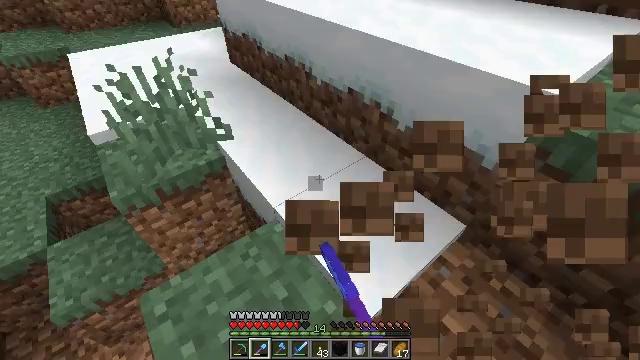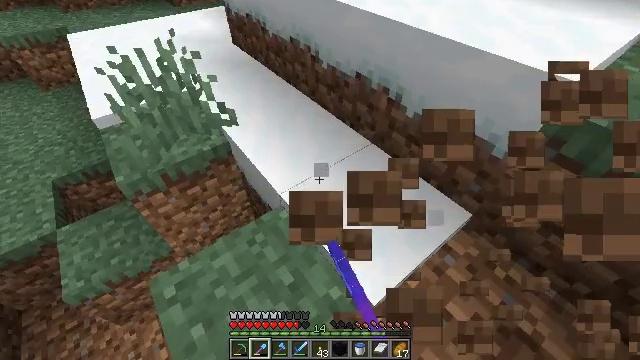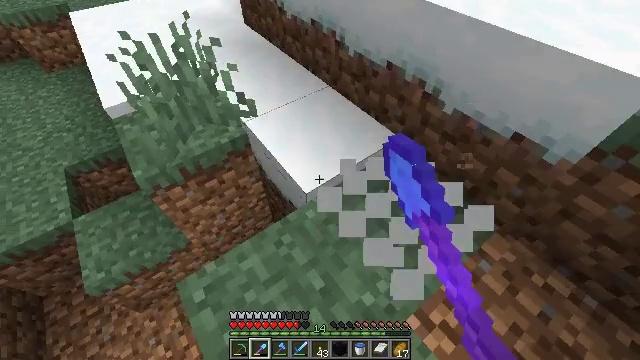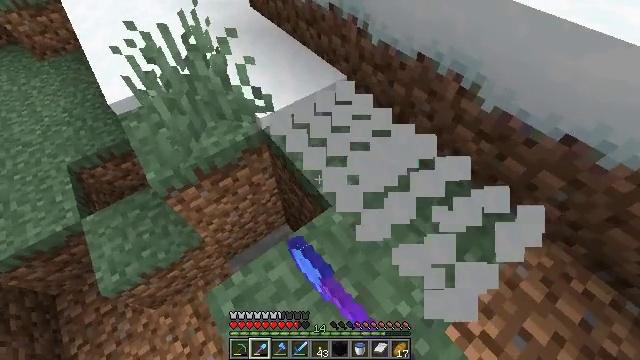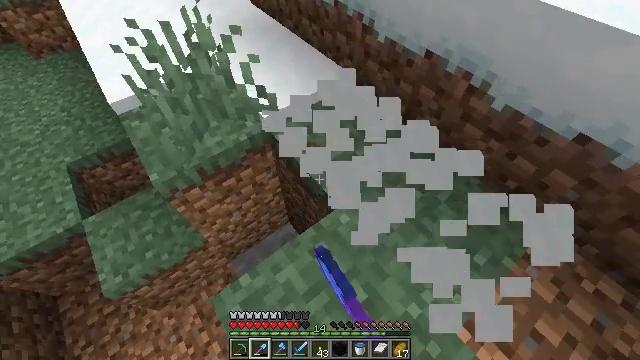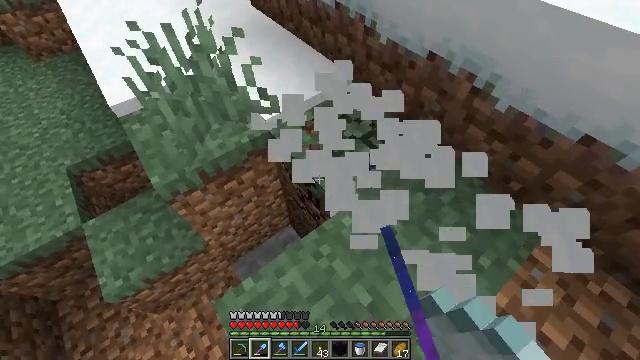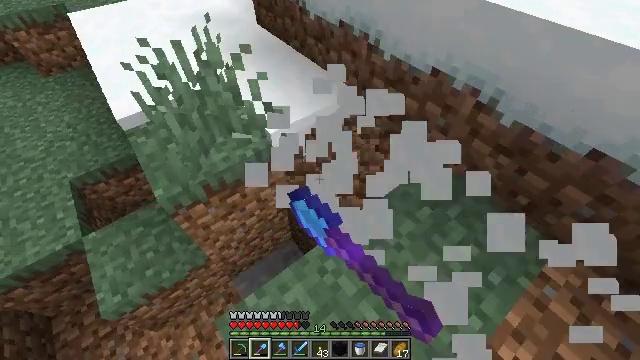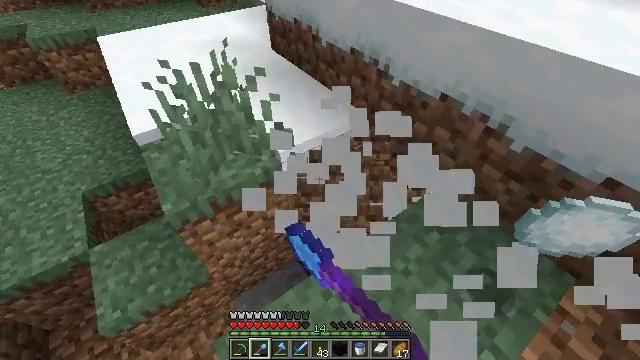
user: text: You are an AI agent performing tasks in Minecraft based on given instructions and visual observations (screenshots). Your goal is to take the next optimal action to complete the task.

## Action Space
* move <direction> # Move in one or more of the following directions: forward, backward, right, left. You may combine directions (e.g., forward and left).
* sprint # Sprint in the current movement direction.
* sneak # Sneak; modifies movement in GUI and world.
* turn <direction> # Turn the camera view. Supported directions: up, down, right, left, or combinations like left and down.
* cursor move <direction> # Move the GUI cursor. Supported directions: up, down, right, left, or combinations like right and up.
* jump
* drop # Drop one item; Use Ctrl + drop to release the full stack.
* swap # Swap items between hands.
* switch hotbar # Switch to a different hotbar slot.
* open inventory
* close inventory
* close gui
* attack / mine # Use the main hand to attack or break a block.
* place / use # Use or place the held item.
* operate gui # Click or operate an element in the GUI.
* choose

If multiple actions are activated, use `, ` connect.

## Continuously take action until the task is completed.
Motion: motion action
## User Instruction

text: Shovel the snow to gather it.
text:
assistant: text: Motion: move forward and move left, turn down, attack / mine
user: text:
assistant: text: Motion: move forward and move left, turn down, attack / mine
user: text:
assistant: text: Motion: turn down, attack / mine
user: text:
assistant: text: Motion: attack / mine
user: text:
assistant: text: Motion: attack / mine
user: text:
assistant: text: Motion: turn up, attack / mine
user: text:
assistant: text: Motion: turn left and up, attack / mine
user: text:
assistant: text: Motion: attack / mine